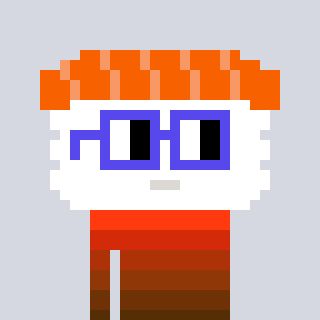
a pixel art character with square blue glasses, a nigiri-shaped head and a darkbrown-colored body on a cool background